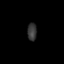
Tissue: lung
Cell type: Epithelial cells
Senescence score: 0.5735
Nuclear area (px): 161
Mean DAPI intensity: 54.286